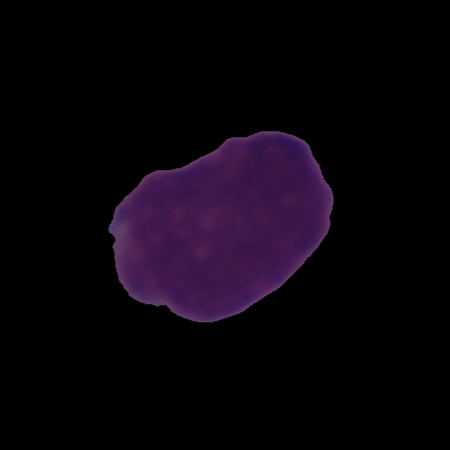
Label: cancer